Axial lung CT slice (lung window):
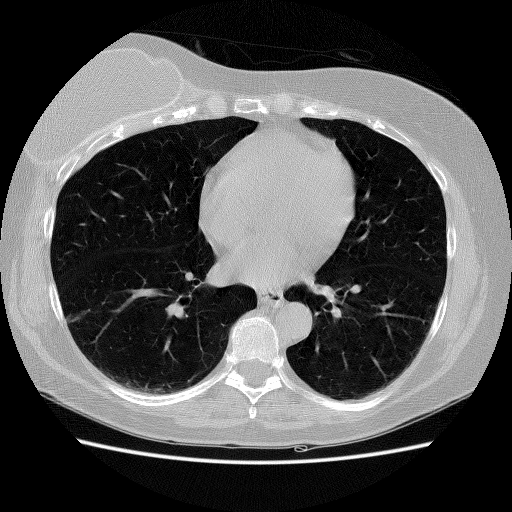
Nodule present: no